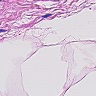
Metastatic tissue present: no